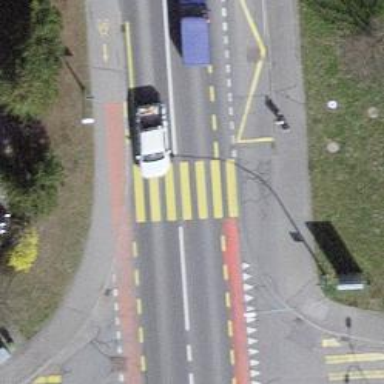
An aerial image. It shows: Uncontrolled crossing on the road.